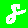
Digit: 8